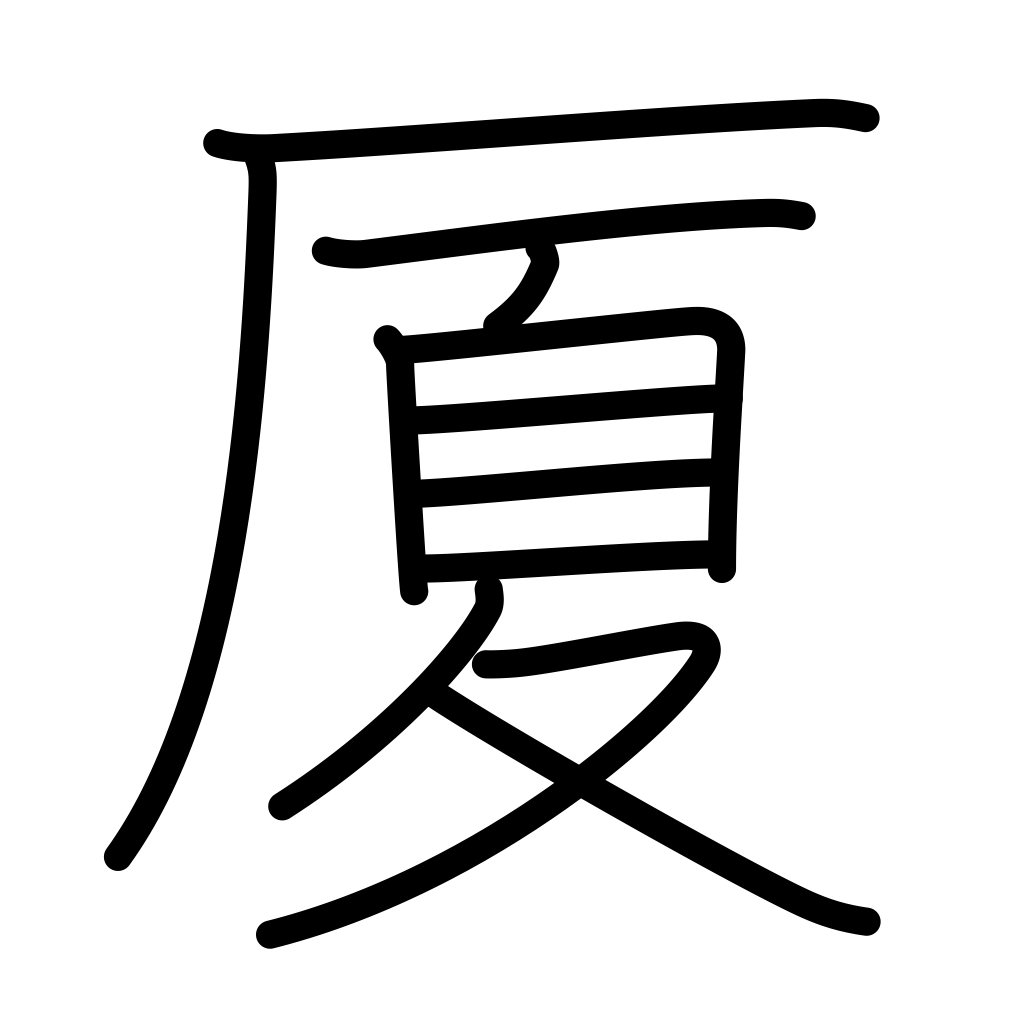
Meaning: house